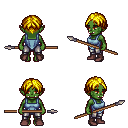
a pixel art fantasy rpg character, female body template, orc, green skin, blue vest, metal pants, blonde parted hairstyle, maroon shoes, spear, four views (front, back, left, right), 2x2 character sprite sheet, small pixel art, hard edges, no anti-aliasing